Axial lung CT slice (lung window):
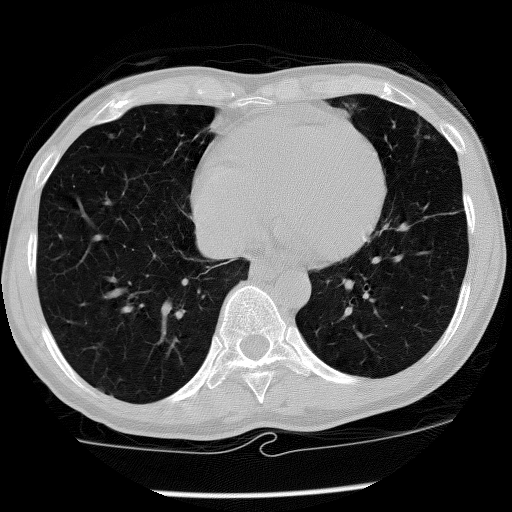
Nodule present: no